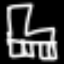
Label: chair